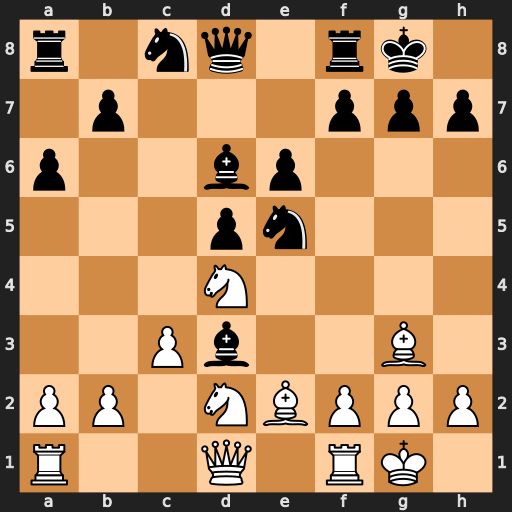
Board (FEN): r1nq1rk1/1p3ppp/p2bp3/3pn3/3N4/2Pb2B1/PP1NBPPP/R2Q1RK1
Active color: w
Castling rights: -
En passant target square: -
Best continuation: Bxe5 Bxe5 Bxd3